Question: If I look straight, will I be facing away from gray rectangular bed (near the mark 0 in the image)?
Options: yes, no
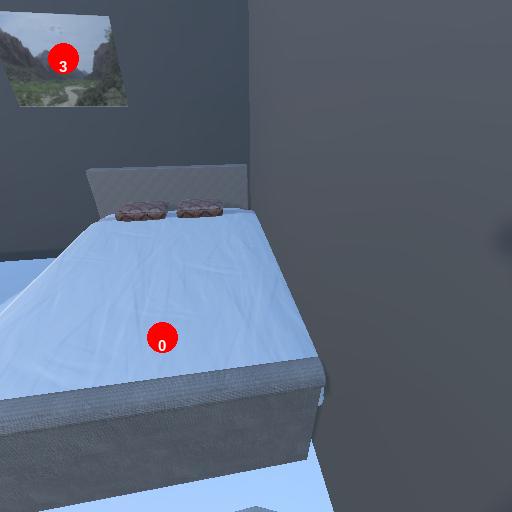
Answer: yes